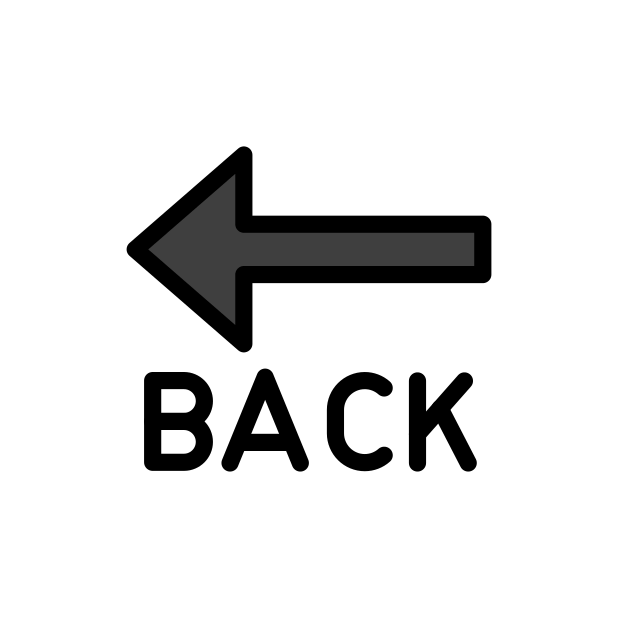
BACK arrow